六年级 · 立体几何学
 李师傅准备用下图左面的长方形铁皮卷成一个圆柱形水桶的侧面，再从下图右面的铁皮中选一个作底面，可直接选用的底面有（）。(接缝处忽略不计，无盖） (单位：cm)

   $\stackrel{4}{\Theta} 3$

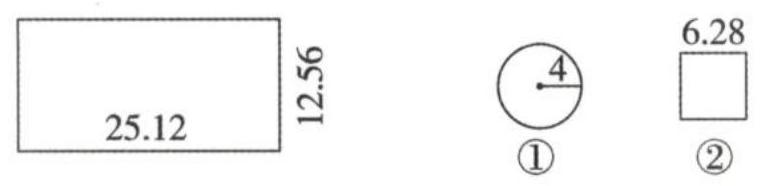
A. (3)(4)
   B. (1)(3)
   C. (2)(3)
   D. (1)(4)

答案: C